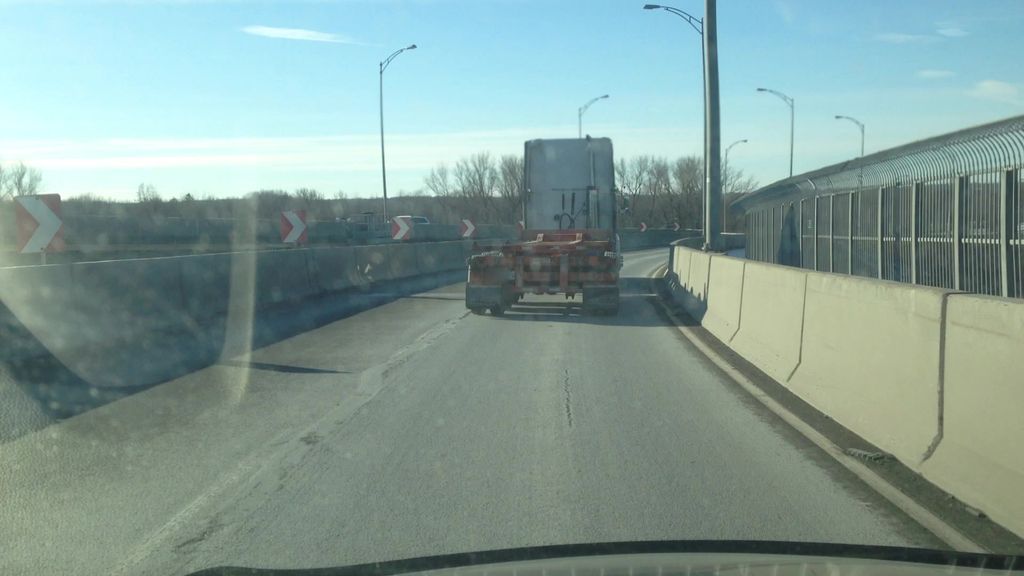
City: montreal